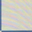
Piece: xx